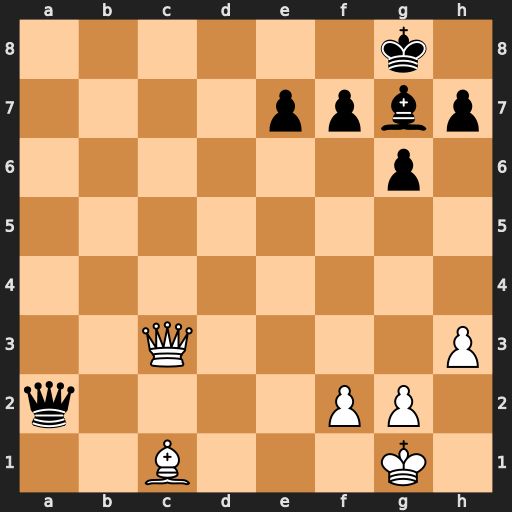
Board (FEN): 6k1/4ppbp/6p1/8/8/2Q4P/q4PP1/2B3K1
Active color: w
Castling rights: -
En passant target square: -
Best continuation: Qc8+ Bf8 Bh6 Qa1+ Kh2 Qg7 Bxg7